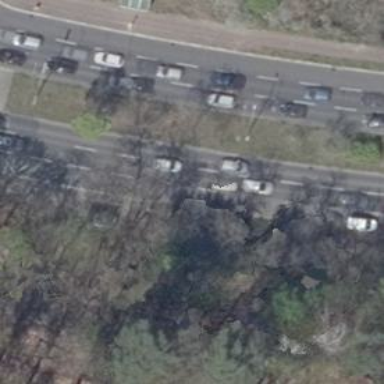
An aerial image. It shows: There is shelter in the scene.